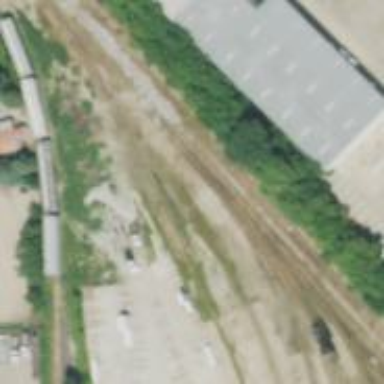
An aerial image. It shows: Railway spur service.